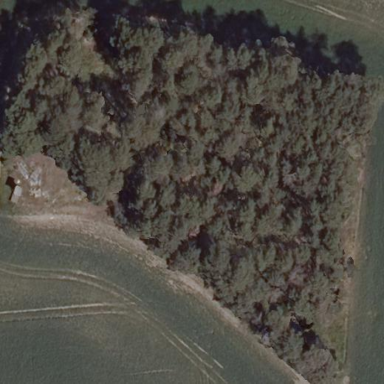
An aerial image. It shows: Forest area.